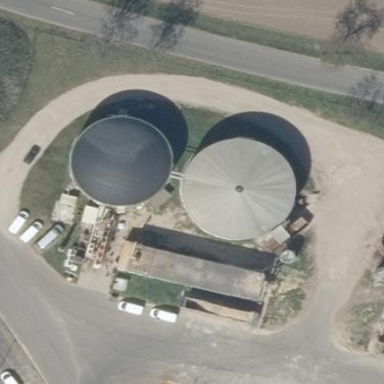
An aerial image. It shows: Building with storage tank.